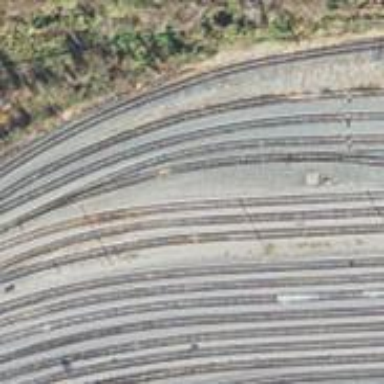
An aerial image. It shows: Railway yard.